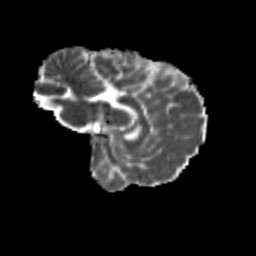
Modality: MD
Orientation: sagittal
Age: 13
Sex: female
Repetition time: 9.4 s
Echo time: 0.089 s